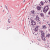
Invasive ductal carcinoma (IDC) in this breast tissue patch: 0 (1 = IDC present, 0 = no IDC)